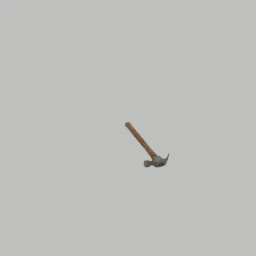
Label: tools